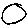
Label: circle